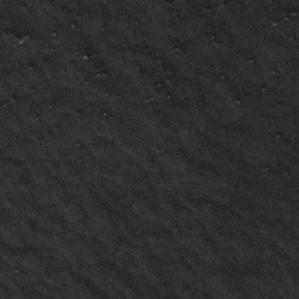
Label: frost